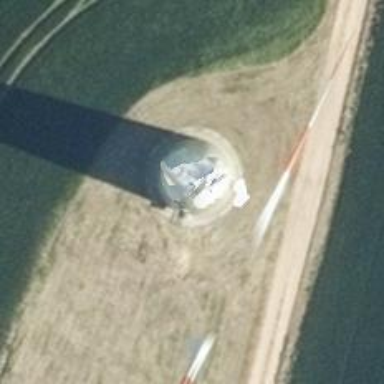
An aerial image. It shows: Wind power generator.